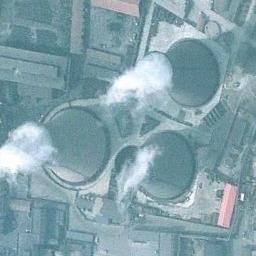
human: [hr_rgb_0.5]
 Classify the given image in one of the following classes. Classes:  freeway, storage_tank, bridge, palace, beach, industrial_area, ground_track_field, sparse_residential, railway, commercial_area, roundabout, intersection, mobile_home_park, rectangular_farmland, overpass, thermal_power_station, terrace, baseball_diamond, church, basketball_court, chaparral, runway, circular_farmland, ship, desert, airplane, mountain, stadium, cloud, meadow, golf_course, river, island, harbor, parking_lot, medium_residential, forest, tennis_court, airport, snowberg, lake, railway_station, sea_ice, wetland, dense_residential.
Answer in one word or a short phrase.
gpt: thermal_power_station